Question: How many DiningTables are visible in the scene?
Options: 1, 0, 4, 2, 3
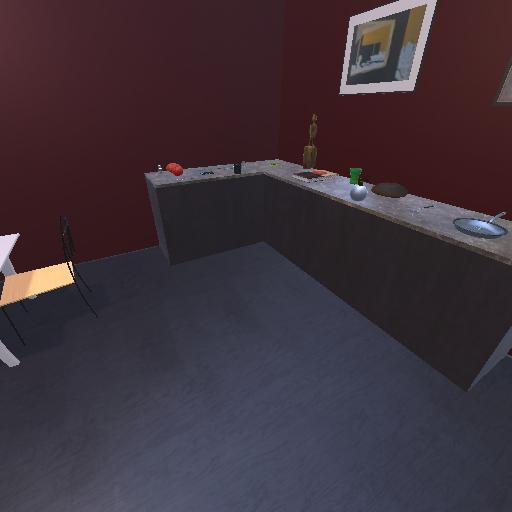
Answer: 1